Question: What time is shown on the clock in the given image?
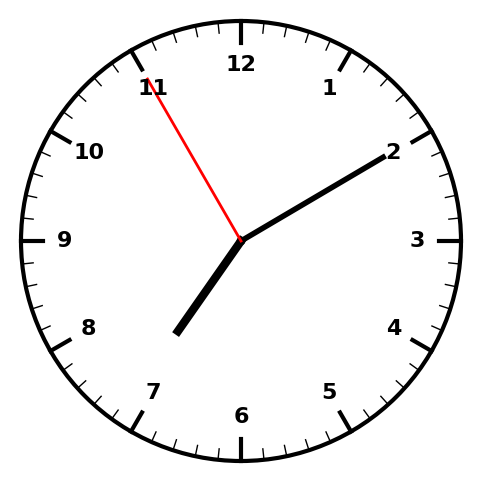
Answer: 07:09:55